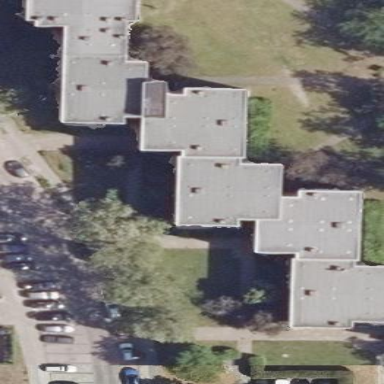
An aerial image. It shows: Building with apartments and flat roof.